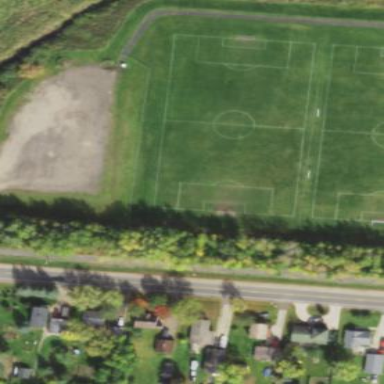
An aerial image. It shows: Soccer pitch for leisure land activities.